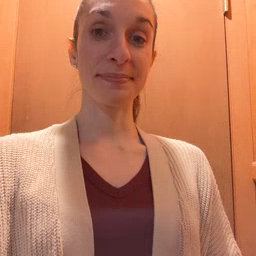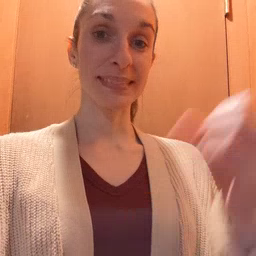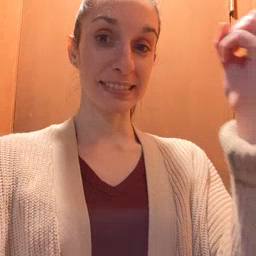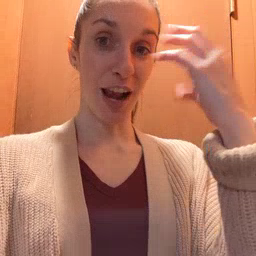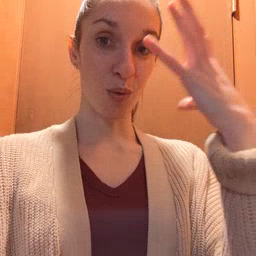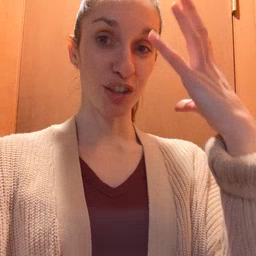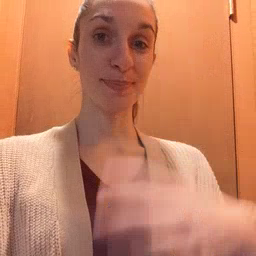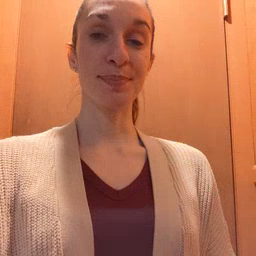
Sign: shower